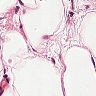
Metastatic tissue present: no